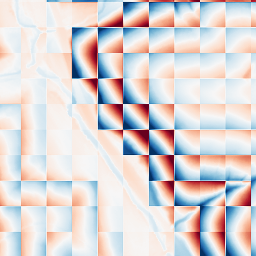
Category: wavelet
Decomposition family: wavelet_biorthogonal
Decomposition parameters: wavelet: bior1.3
level: 5
Upsampling method: bspline
Upsampling parameters: scale: 2
Upsampling scale: 2